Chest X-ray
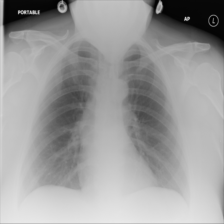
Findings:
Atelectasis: negative
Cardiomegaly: negative
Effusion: negative
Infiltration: negative
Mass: negative
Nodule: negative
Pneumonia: negative
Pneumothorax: negative
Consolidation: negative
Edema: negative
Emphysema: negative
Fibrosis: negative
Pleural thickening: negative
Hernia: negative